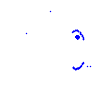
Particle: proton